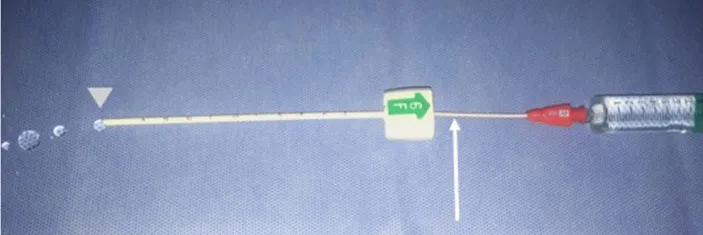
Photograph showing 4F dilator inserted into the angioseal sheath (arrow) to illustrate the method of injecting contrast through the sheath to visualise the tip on fluoroscopy (arrowhead).
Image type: ophthalmic_imaging (oct)